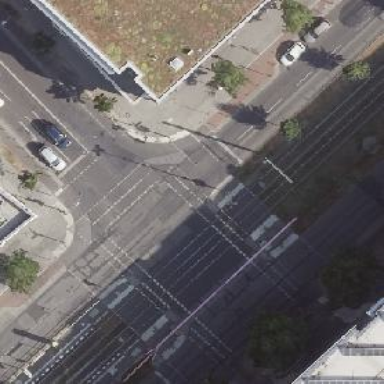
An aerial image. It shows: Secondary road with asphalt surface and cycle track on the right side.